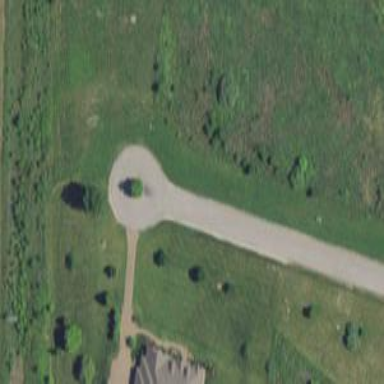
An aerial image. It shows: Turning loop on the road.